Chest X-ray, PA view. Patient: 38 years old, sex M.
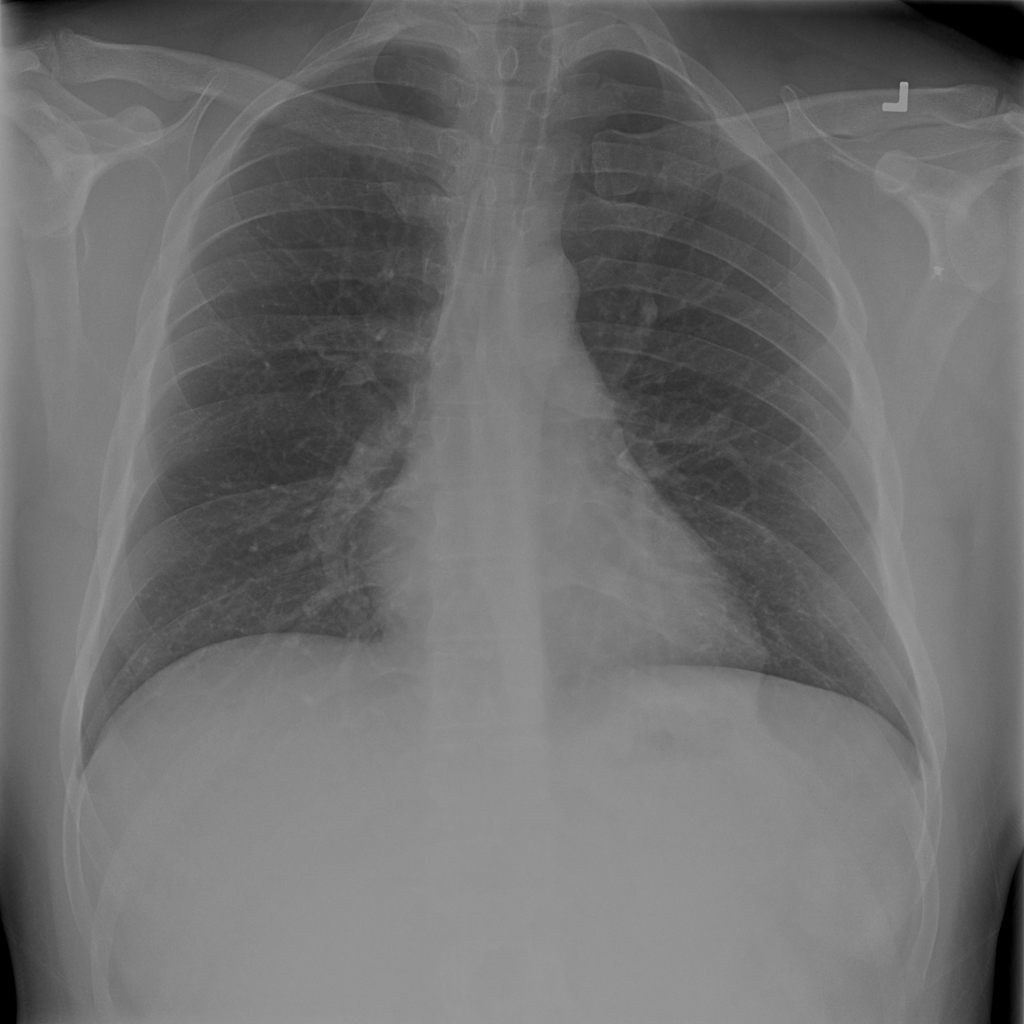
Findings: No Finding